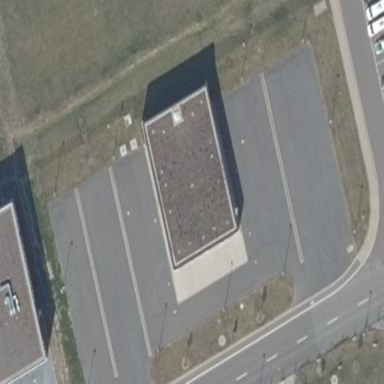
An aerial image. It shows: Roofed fuel facility.